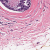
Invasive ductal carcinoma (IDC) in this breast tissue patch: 0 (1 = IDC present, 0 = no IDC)